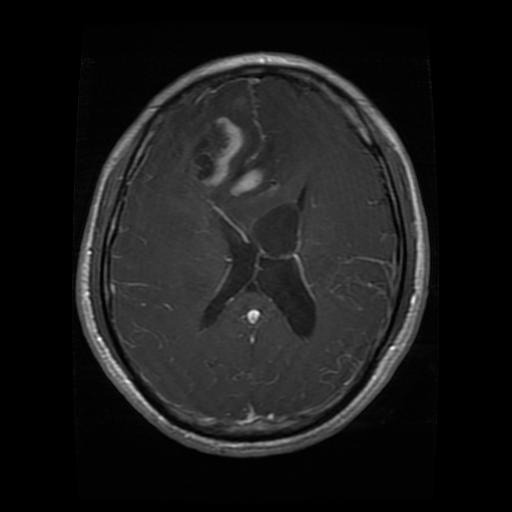
Label: glioma